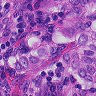
Metastatic tissue present: yes